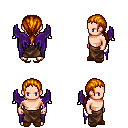
a pixel art fantasy rpg character, male body template, human, light skin, purple wings, robe skirt, dark blonde ponytail hairstyle, brown slippers, four views (front, back, left, right), 2x2 character sprite sheet, small pixel art, hard edges, no anti-aliasing